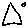
Label: triangle